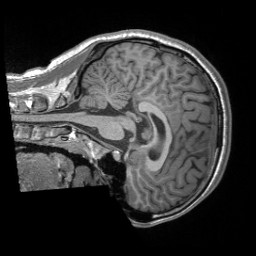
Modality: T1w
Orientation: sagittal